Contrast-enhanced CT slice 83 of 99
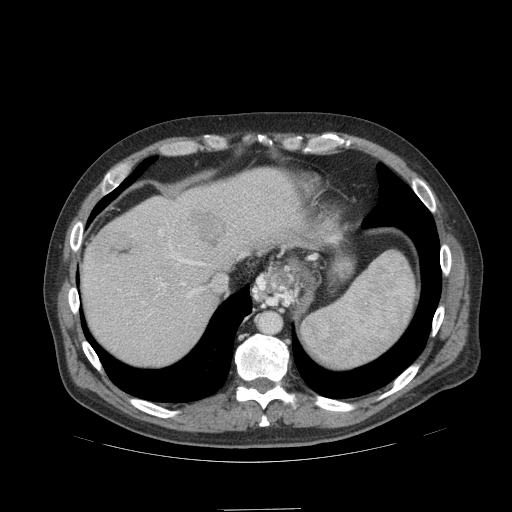
Segmented voxel counts for this case:
Liver: 617909 voxels
Tumor mass: 7523 voxels
Portal vein: 4333 voxels
Abdominal aorta: 4957 voxels